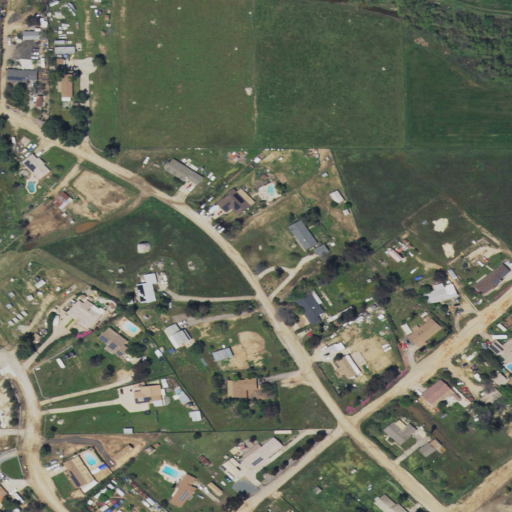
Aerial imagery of valley in California named Santa Maria Valley containing grassland, open development, low intensity development, and herbaceous wetlands